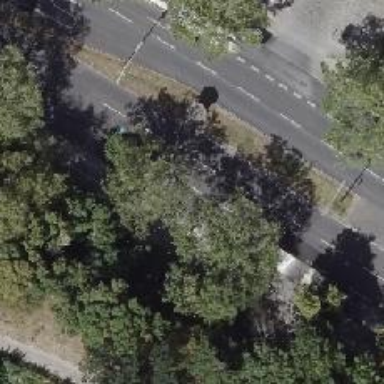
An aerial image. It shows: Secondary road with asphalt surface. There is cycle track on the right and bus lane.